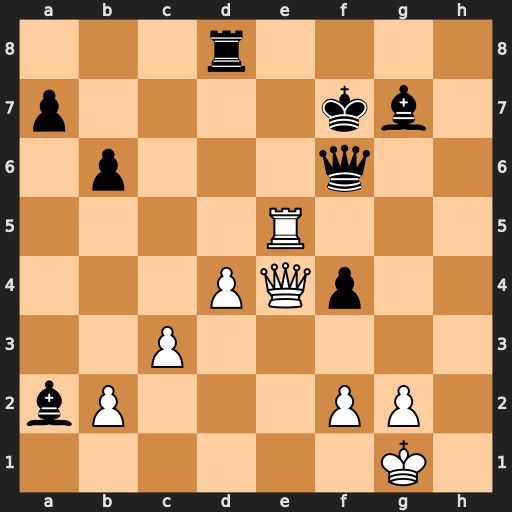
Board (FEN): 3r4/p4kb1/1p3q2/4R3/3PQp2/2P5/bP3PP1/6K1
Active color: w
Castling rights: -
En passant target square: -
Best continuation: Rf5 Qxf5 Qxf5+